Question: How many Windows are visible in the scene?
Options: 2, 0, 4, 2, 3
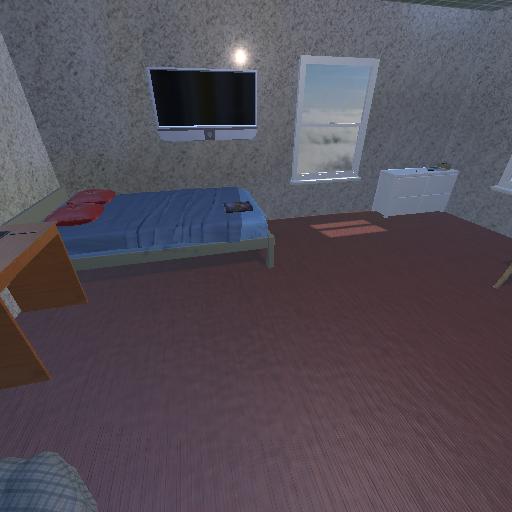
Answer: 2